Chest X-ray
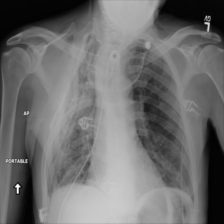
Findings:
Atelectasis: negative
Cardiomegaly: negative
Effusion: negative
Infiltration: negative
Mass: negative
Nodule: negative
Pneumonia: negative
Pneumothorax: negative
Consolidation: negative
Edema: negative
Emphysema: negative
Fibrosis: negative
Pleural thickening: negative
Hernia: negative